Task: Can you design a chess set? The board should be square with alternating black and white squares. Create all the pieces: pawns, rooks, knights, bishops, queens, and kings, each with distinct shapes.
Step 3834:
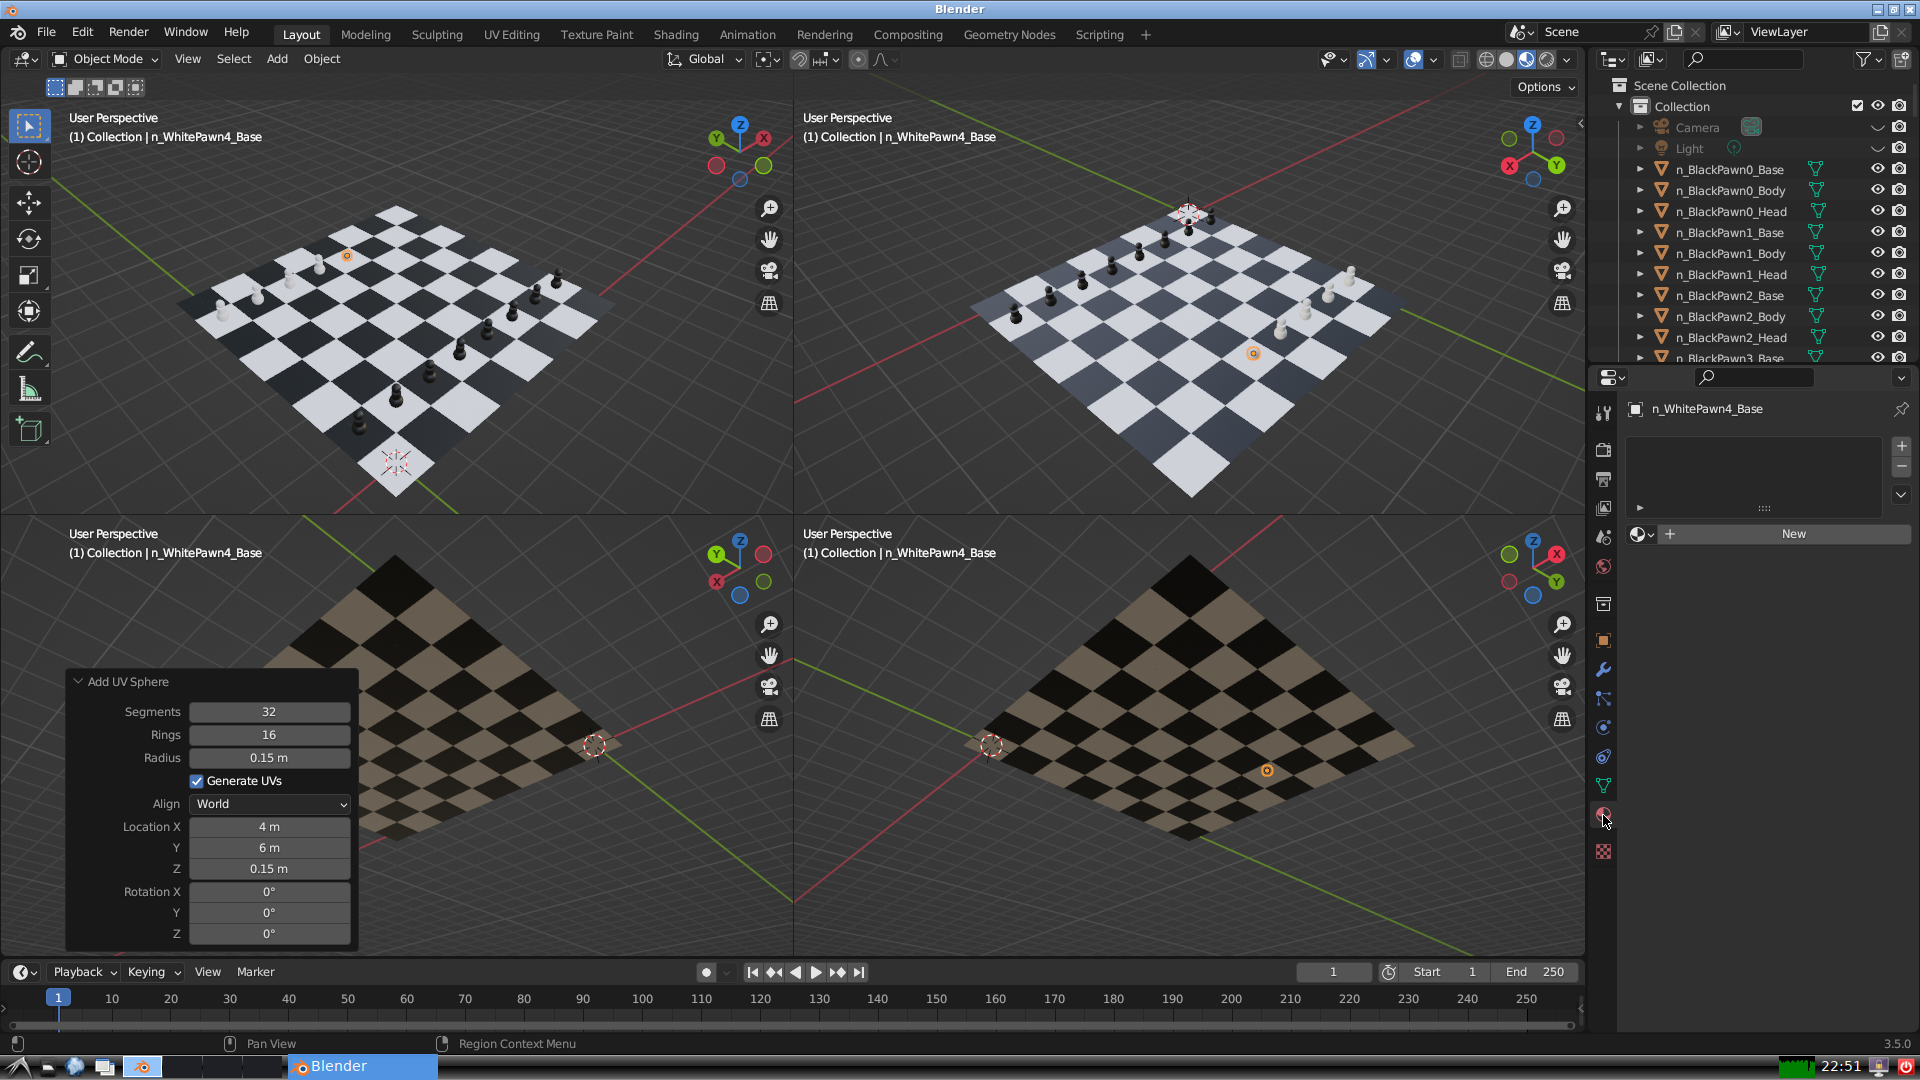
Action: {"mouse_move": [1636, 534]}